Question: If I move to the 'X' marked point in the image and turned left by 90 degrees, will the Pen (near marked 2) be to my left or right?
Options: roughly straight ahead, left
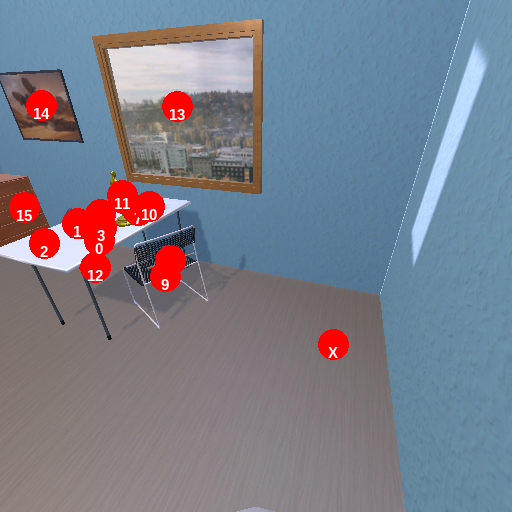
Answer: roughly straight ahead